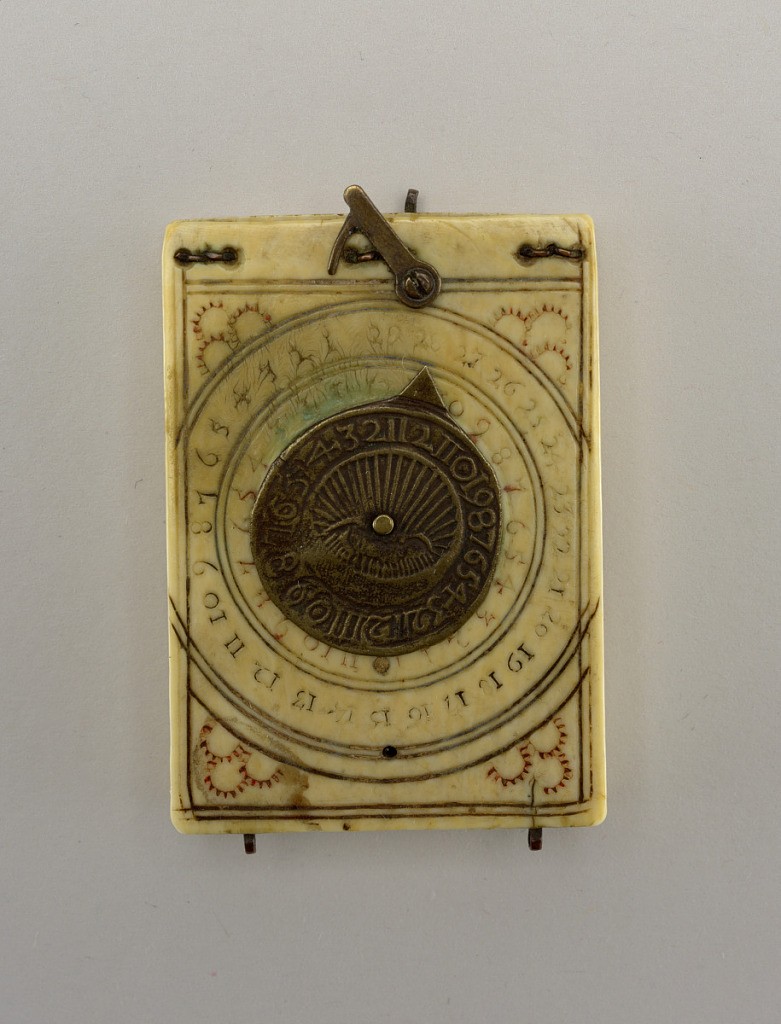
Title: Sundial compass
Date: late 17th–early 18th century
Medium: Bone, brass
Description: Two rectangular pieces of bone, hinged with wire and connected by string, which serves  as sun dial indicator. On top, brass disc with combined symbol of Sun, Moon and Wind, surrounded by numerals and pivoting on nail. Two rings of engraved numerals surround it. On inside, circle with six-petaled rosette and radiating lines for hours. Sunk circular area in lower part held compass.